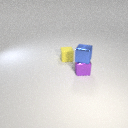
small purple metal cube to the right of small yellow rubber cube